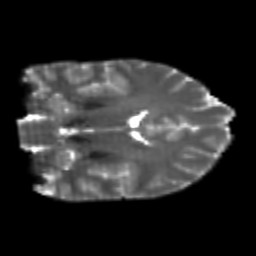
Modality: T2w
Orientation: coronal
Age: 25
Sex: female
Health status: healthy
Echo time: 0.074 s